Question: I tried to make a fullscreen dialog using Jetpack Compose using this code:
'''
Dialog(onDismissRequest = { /*TODO*/ }) {
NewPostDialog()
}
'''
It ended up looking something like this. How can I remove the margin at the side (marked red)?

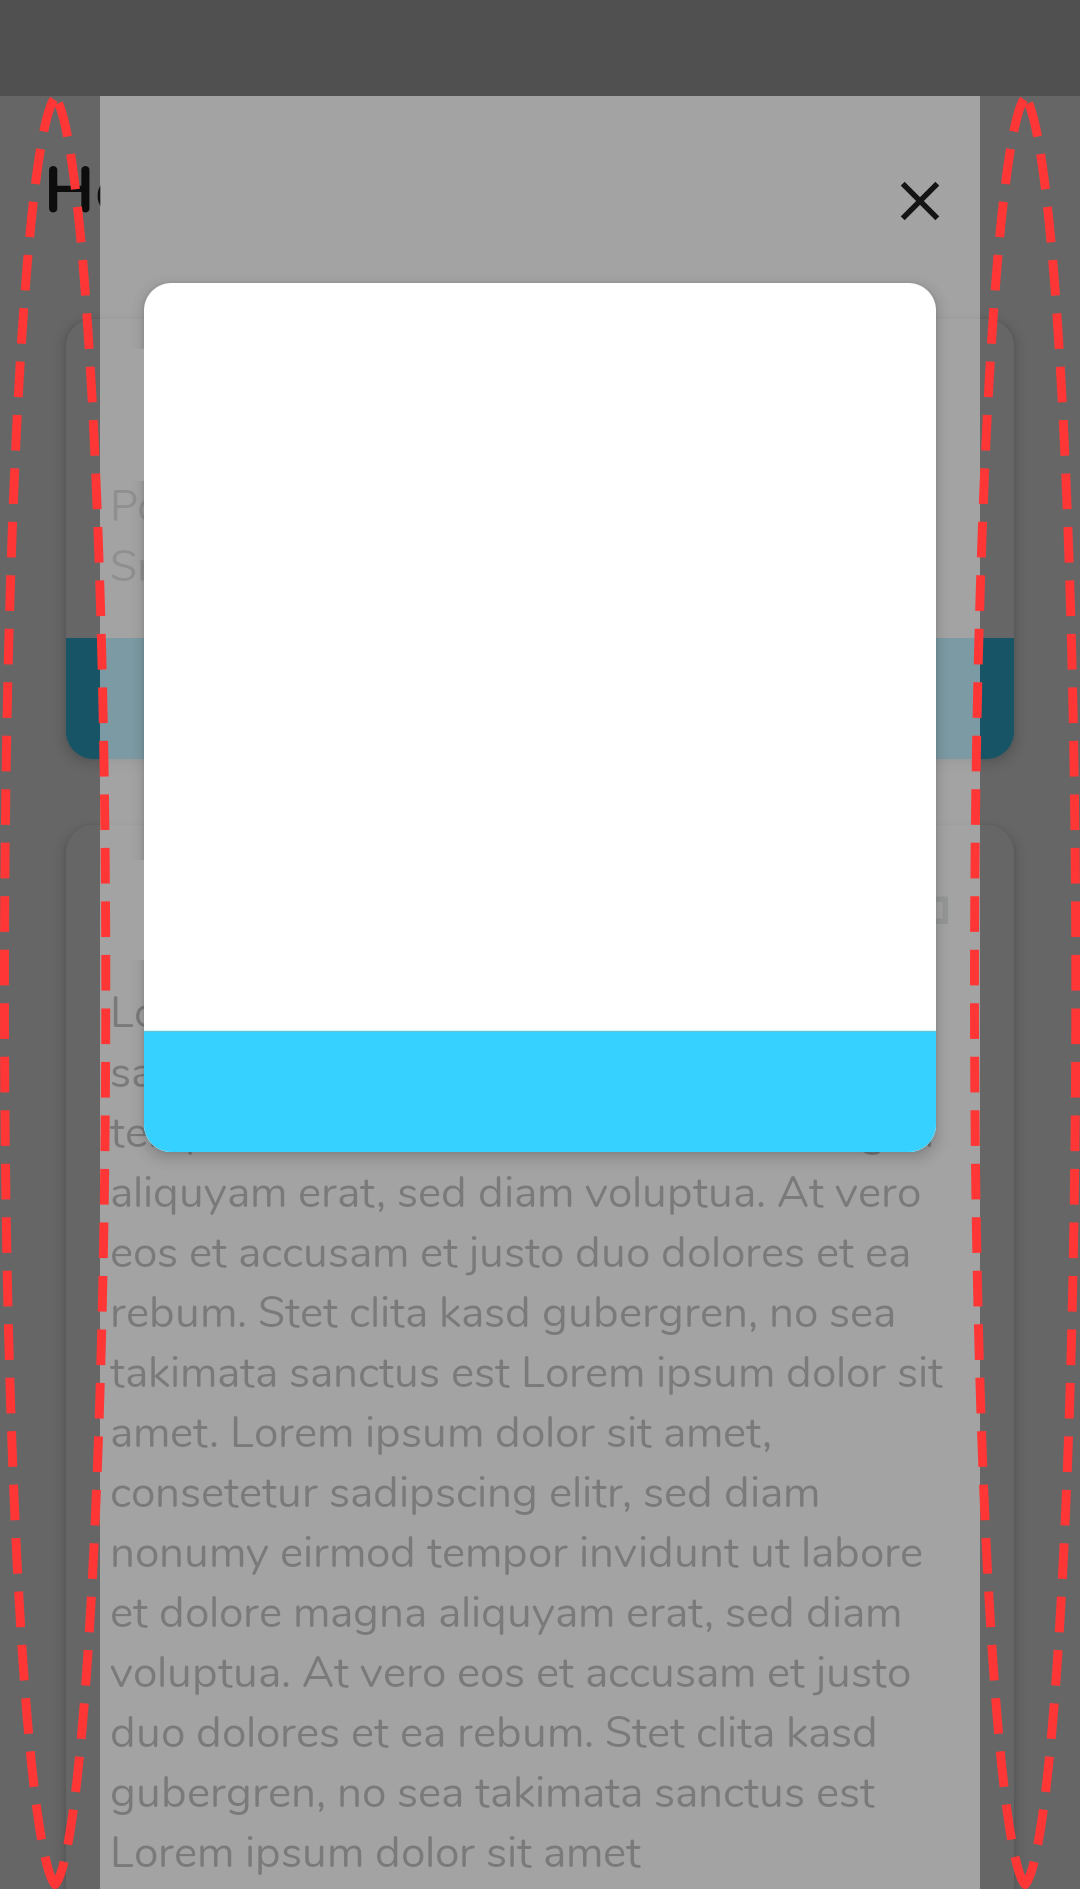
Answer: As @Nestor Perez mentioned, since compose 1.0.0-rc01 you can set 'usePlatformDefaultWidth'in 'DialogProperties' to make a dialog fill the whole screenwidth:
'''
Dialog(
properties = DialogProperties(usePlatformDefaultWidth = false),
onDismissRequest...
){
Surface(modifier = Modifier.fillMaxSize()) {
DialogContent()
}
}
'''
---
Compose 'Dialog' uses 'ContextThemeWrapper' so you should be able to theme your dialog with a custom style.
'themes.xml':
'''
<style name="Theme.YourApp" parent="Theme.MaterialComponents.Light.NoActionBar">
//theme content...
<item name="android:dialogTheme">@style/Theme.DialogFullScreen</item>
</style>
<style name="Theme.DialogFullScreen" parent="@style/ThemeOverlay.MaterialComponents.Dialog.Alert">
<item name="android:windowMinWidthMajor">100%</item>
<item name="android:windowMinWidthMinor">100%</item>
</style>
'''
And in code:
'''
@Composable
fun FullScreenDialog(showDialog:Boolean, onClose:()->Unit) {
if (showDialog) {
Dialog(onDismissRequest = onClose ) {
Surface(
modifier = Modifier.fillMaxSize(),
shape = RoundedCornerShape(16.dp),
color = Color.LightGray
) {
Box(
contentAlignment = Alignment.Center
) {
Text(modifier = Modifier.align(Alignment.TopCenter),
text = "top")
Text("center")
Text(
modifier = Modifier.align(Alignment.BottomCenter),
text = "bottom")
}
}
}
}
}
'''